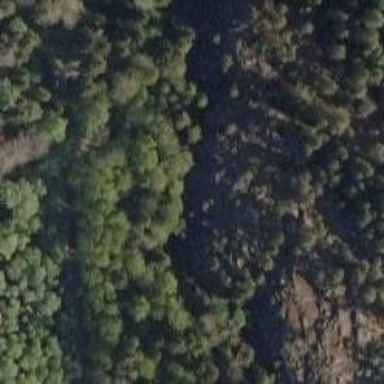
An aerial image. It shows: Natural cliff.